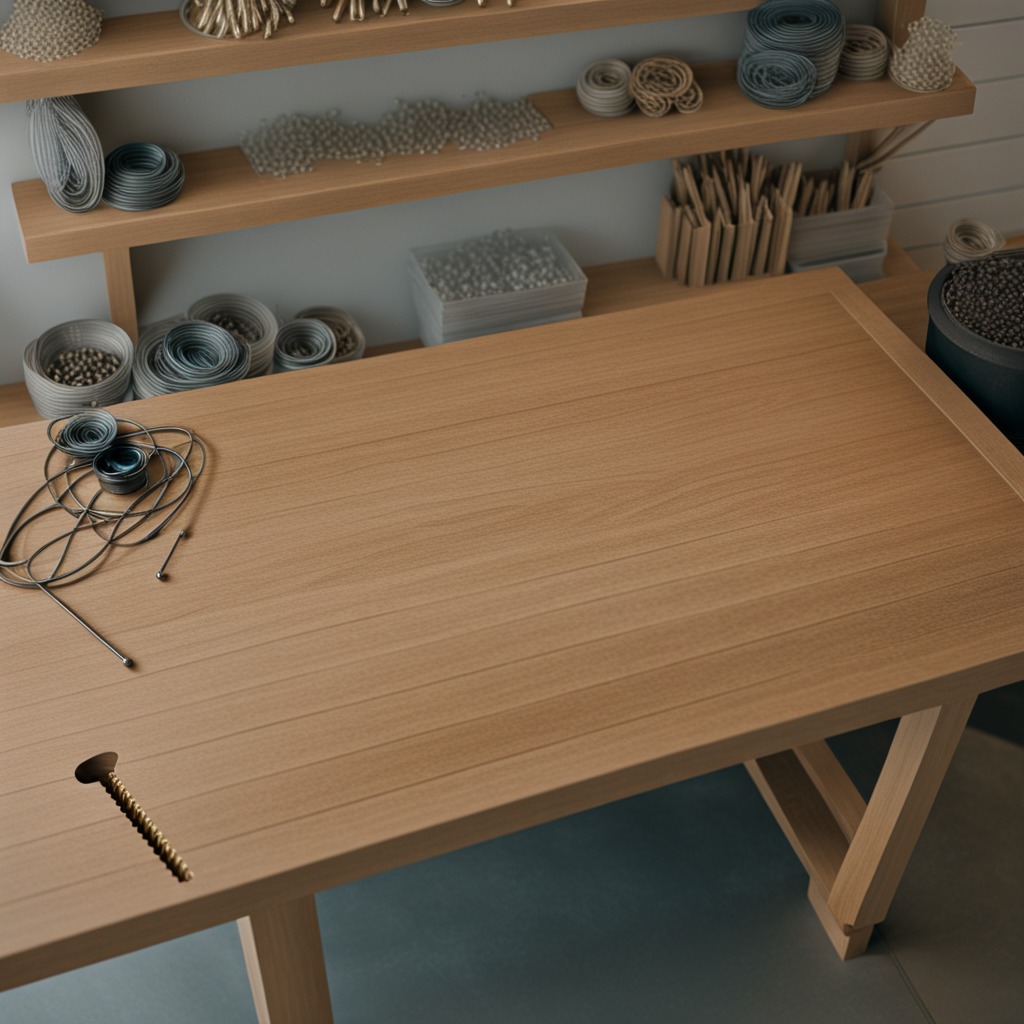
A metal screw is lying on the workbench.